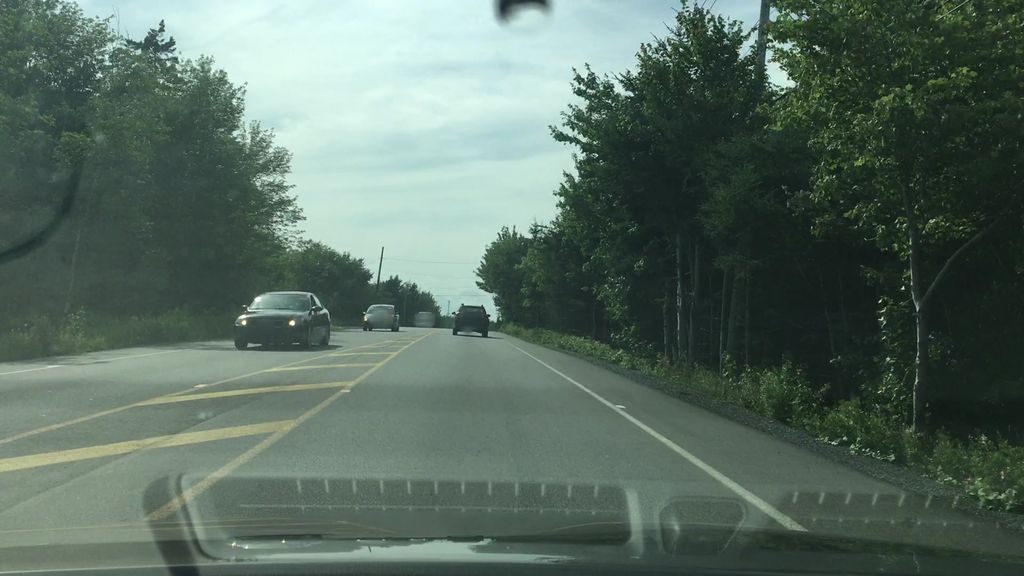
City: halifax